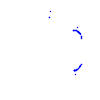
Particle: proton